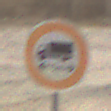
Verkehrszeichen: TatsaechlicheLaenge
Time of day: MorningAfternoon
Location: Outdoor (Nature)
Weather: PartlyCloudy
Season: Winter
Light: Natural